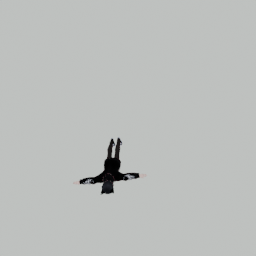
Label: people